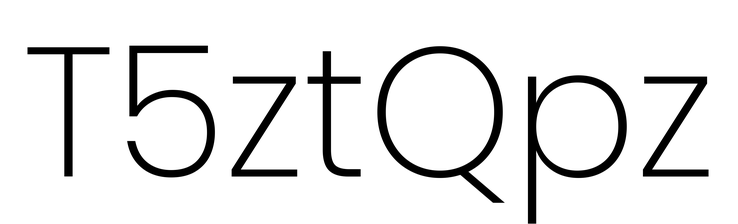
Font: Poppins-ExtraLight